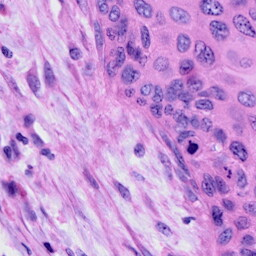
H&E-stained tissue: Cervix